Aerial crown-view tile of a tropical tree (Barro Colorado Island, Panama), acquired 20250317:
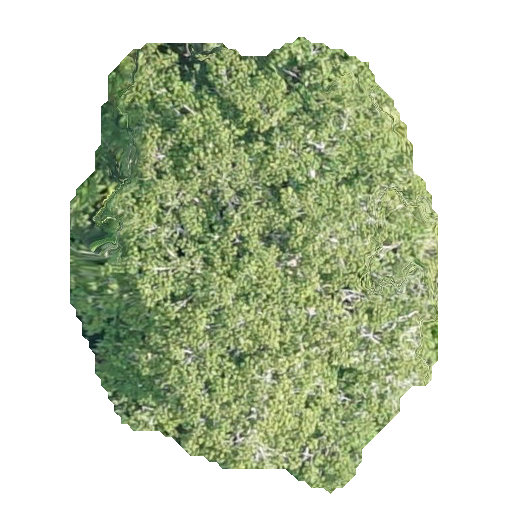
Species: Sterculia apetala
GBIF accepted scientific name: Sterculia apetala
Crown area: 194.013 m²